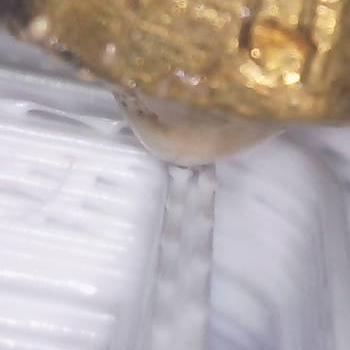
Flow rate: 49%